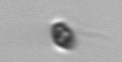
Label: flagellate